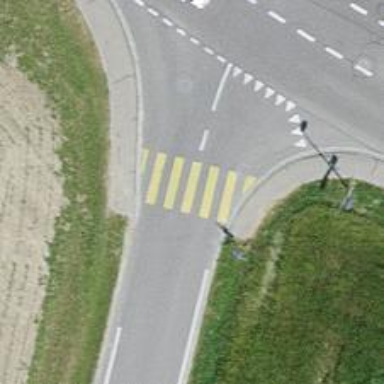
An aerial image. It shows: Zebra crossing on the road.